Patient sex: F
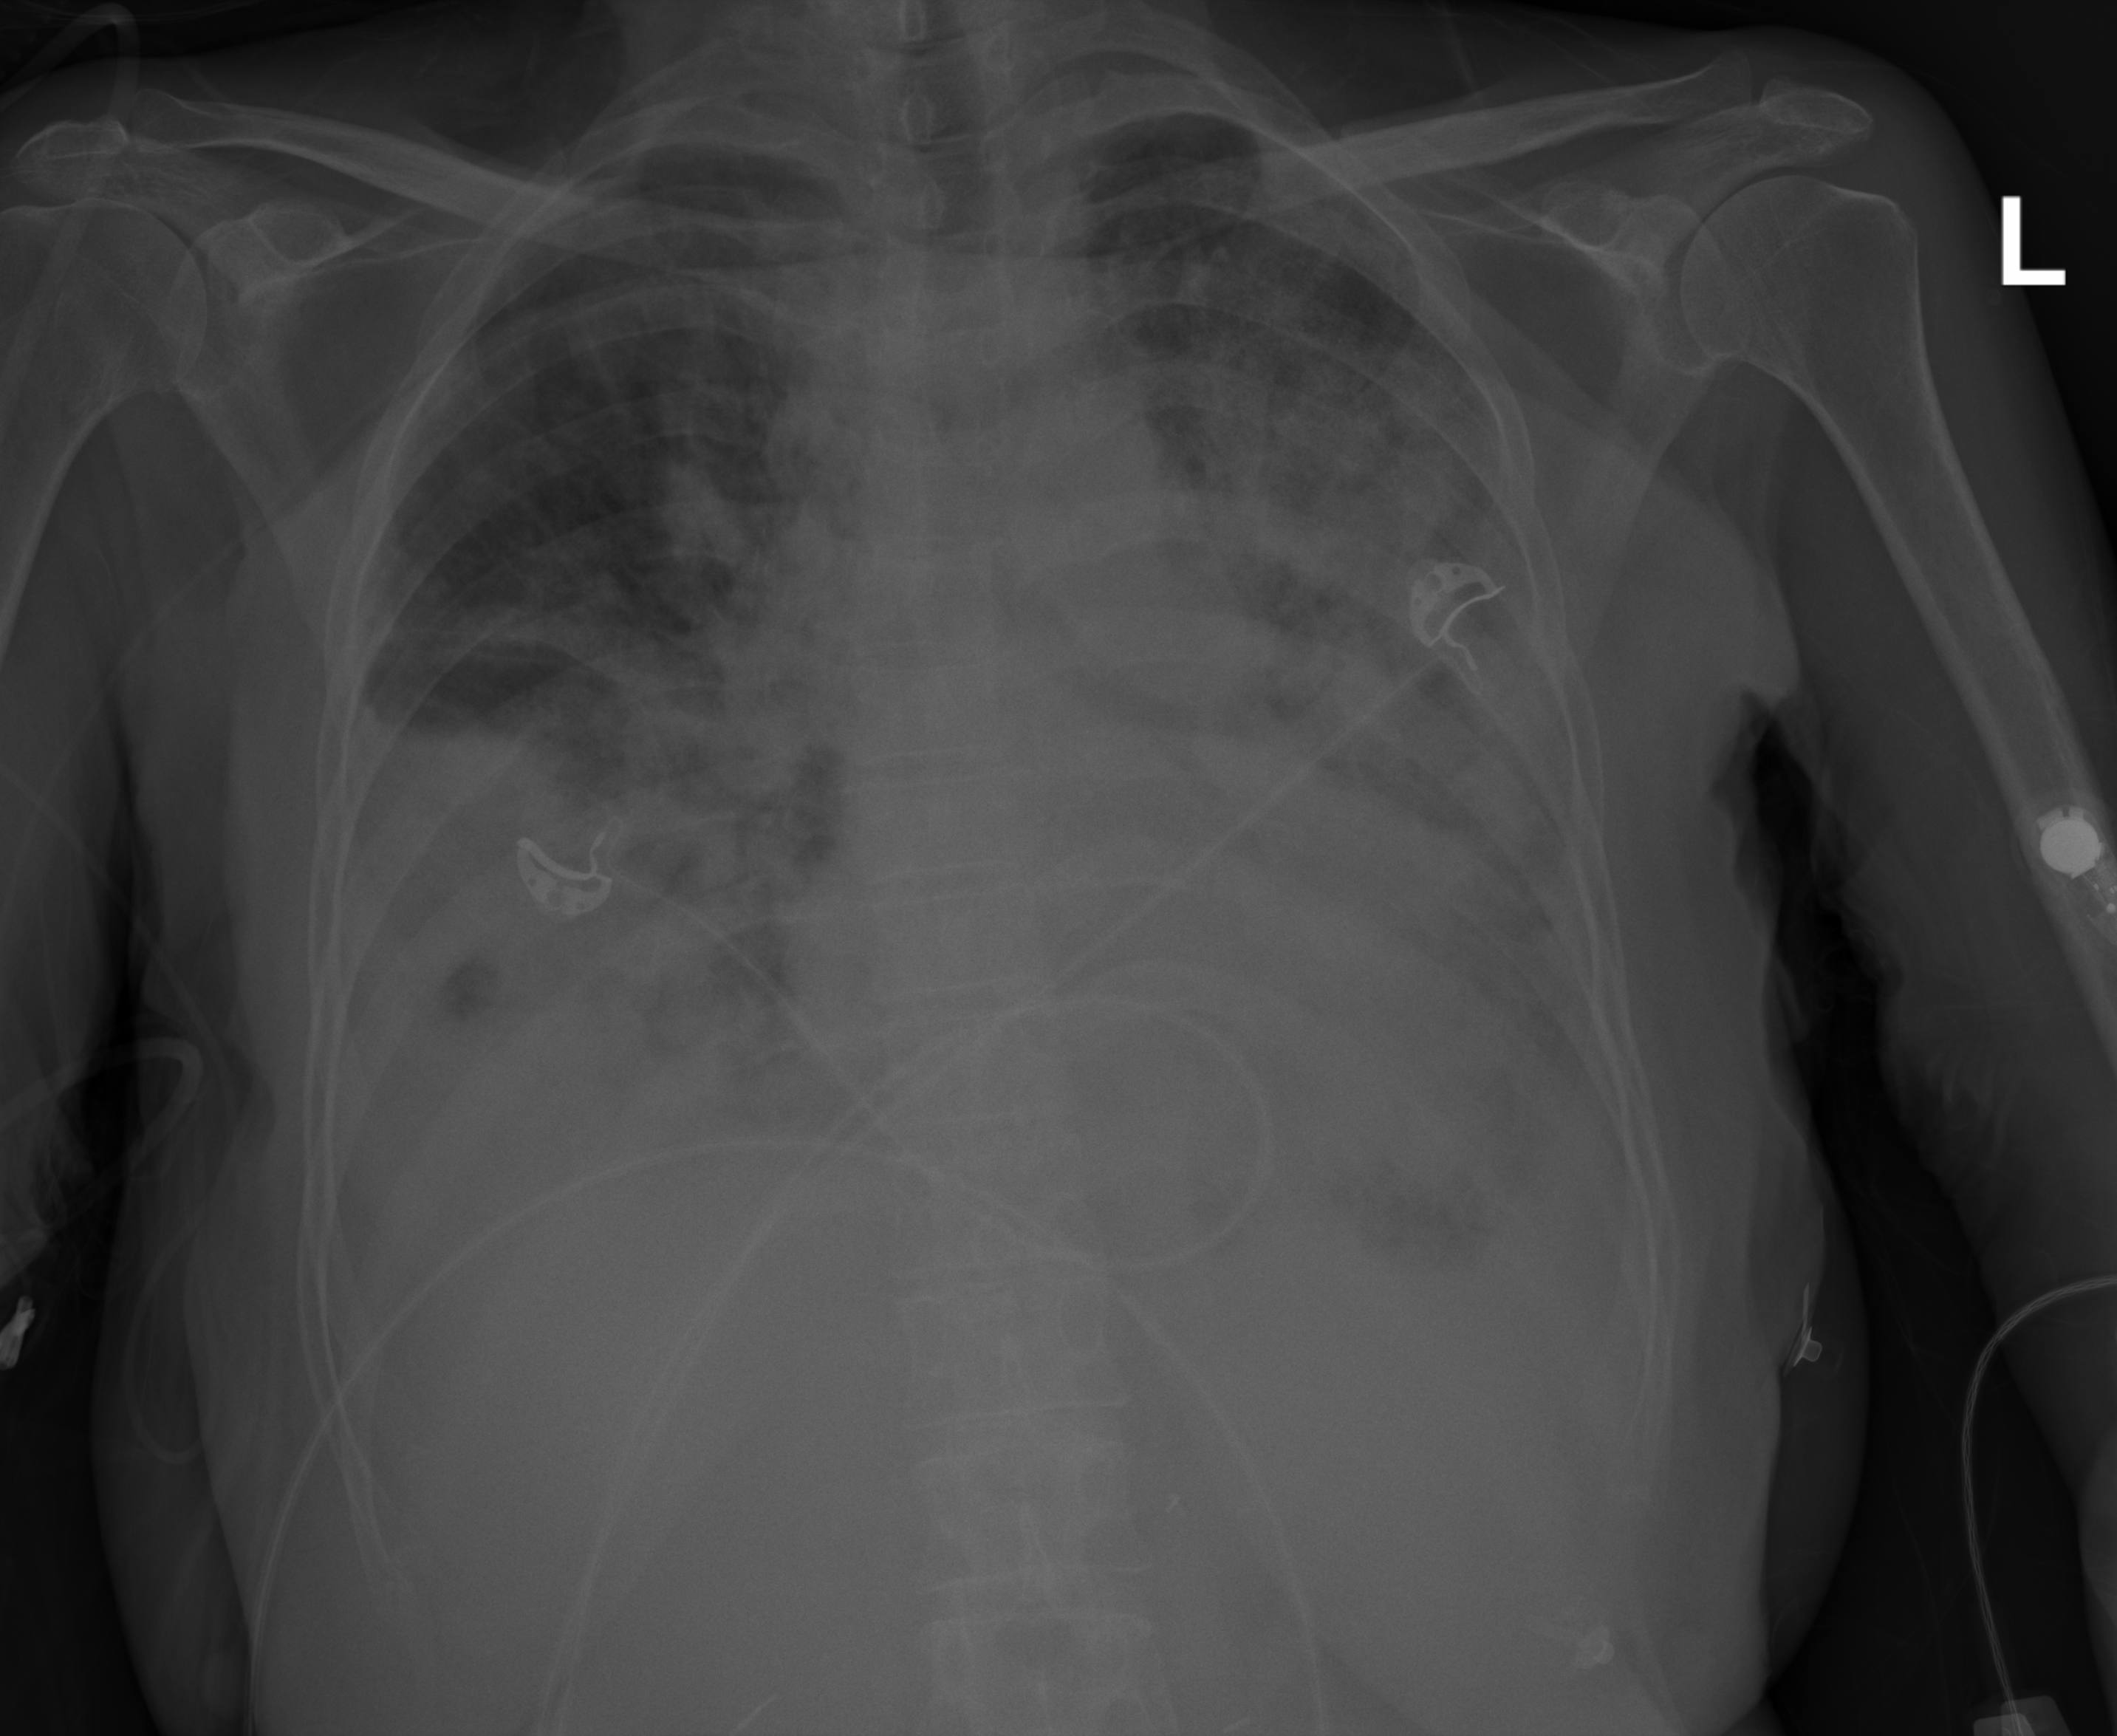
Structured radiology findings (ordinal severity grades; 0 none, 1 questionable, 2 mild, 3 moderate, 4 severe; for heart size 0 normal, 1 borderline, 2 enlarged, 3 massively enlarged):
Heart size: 2
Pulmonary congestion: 3
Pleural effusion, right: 3
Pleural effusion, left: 2
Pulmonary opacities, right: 3
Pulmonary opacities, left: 4
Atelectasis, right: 2
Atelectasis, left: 2